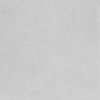
Atmospheric dust classification: dusty